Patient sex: F
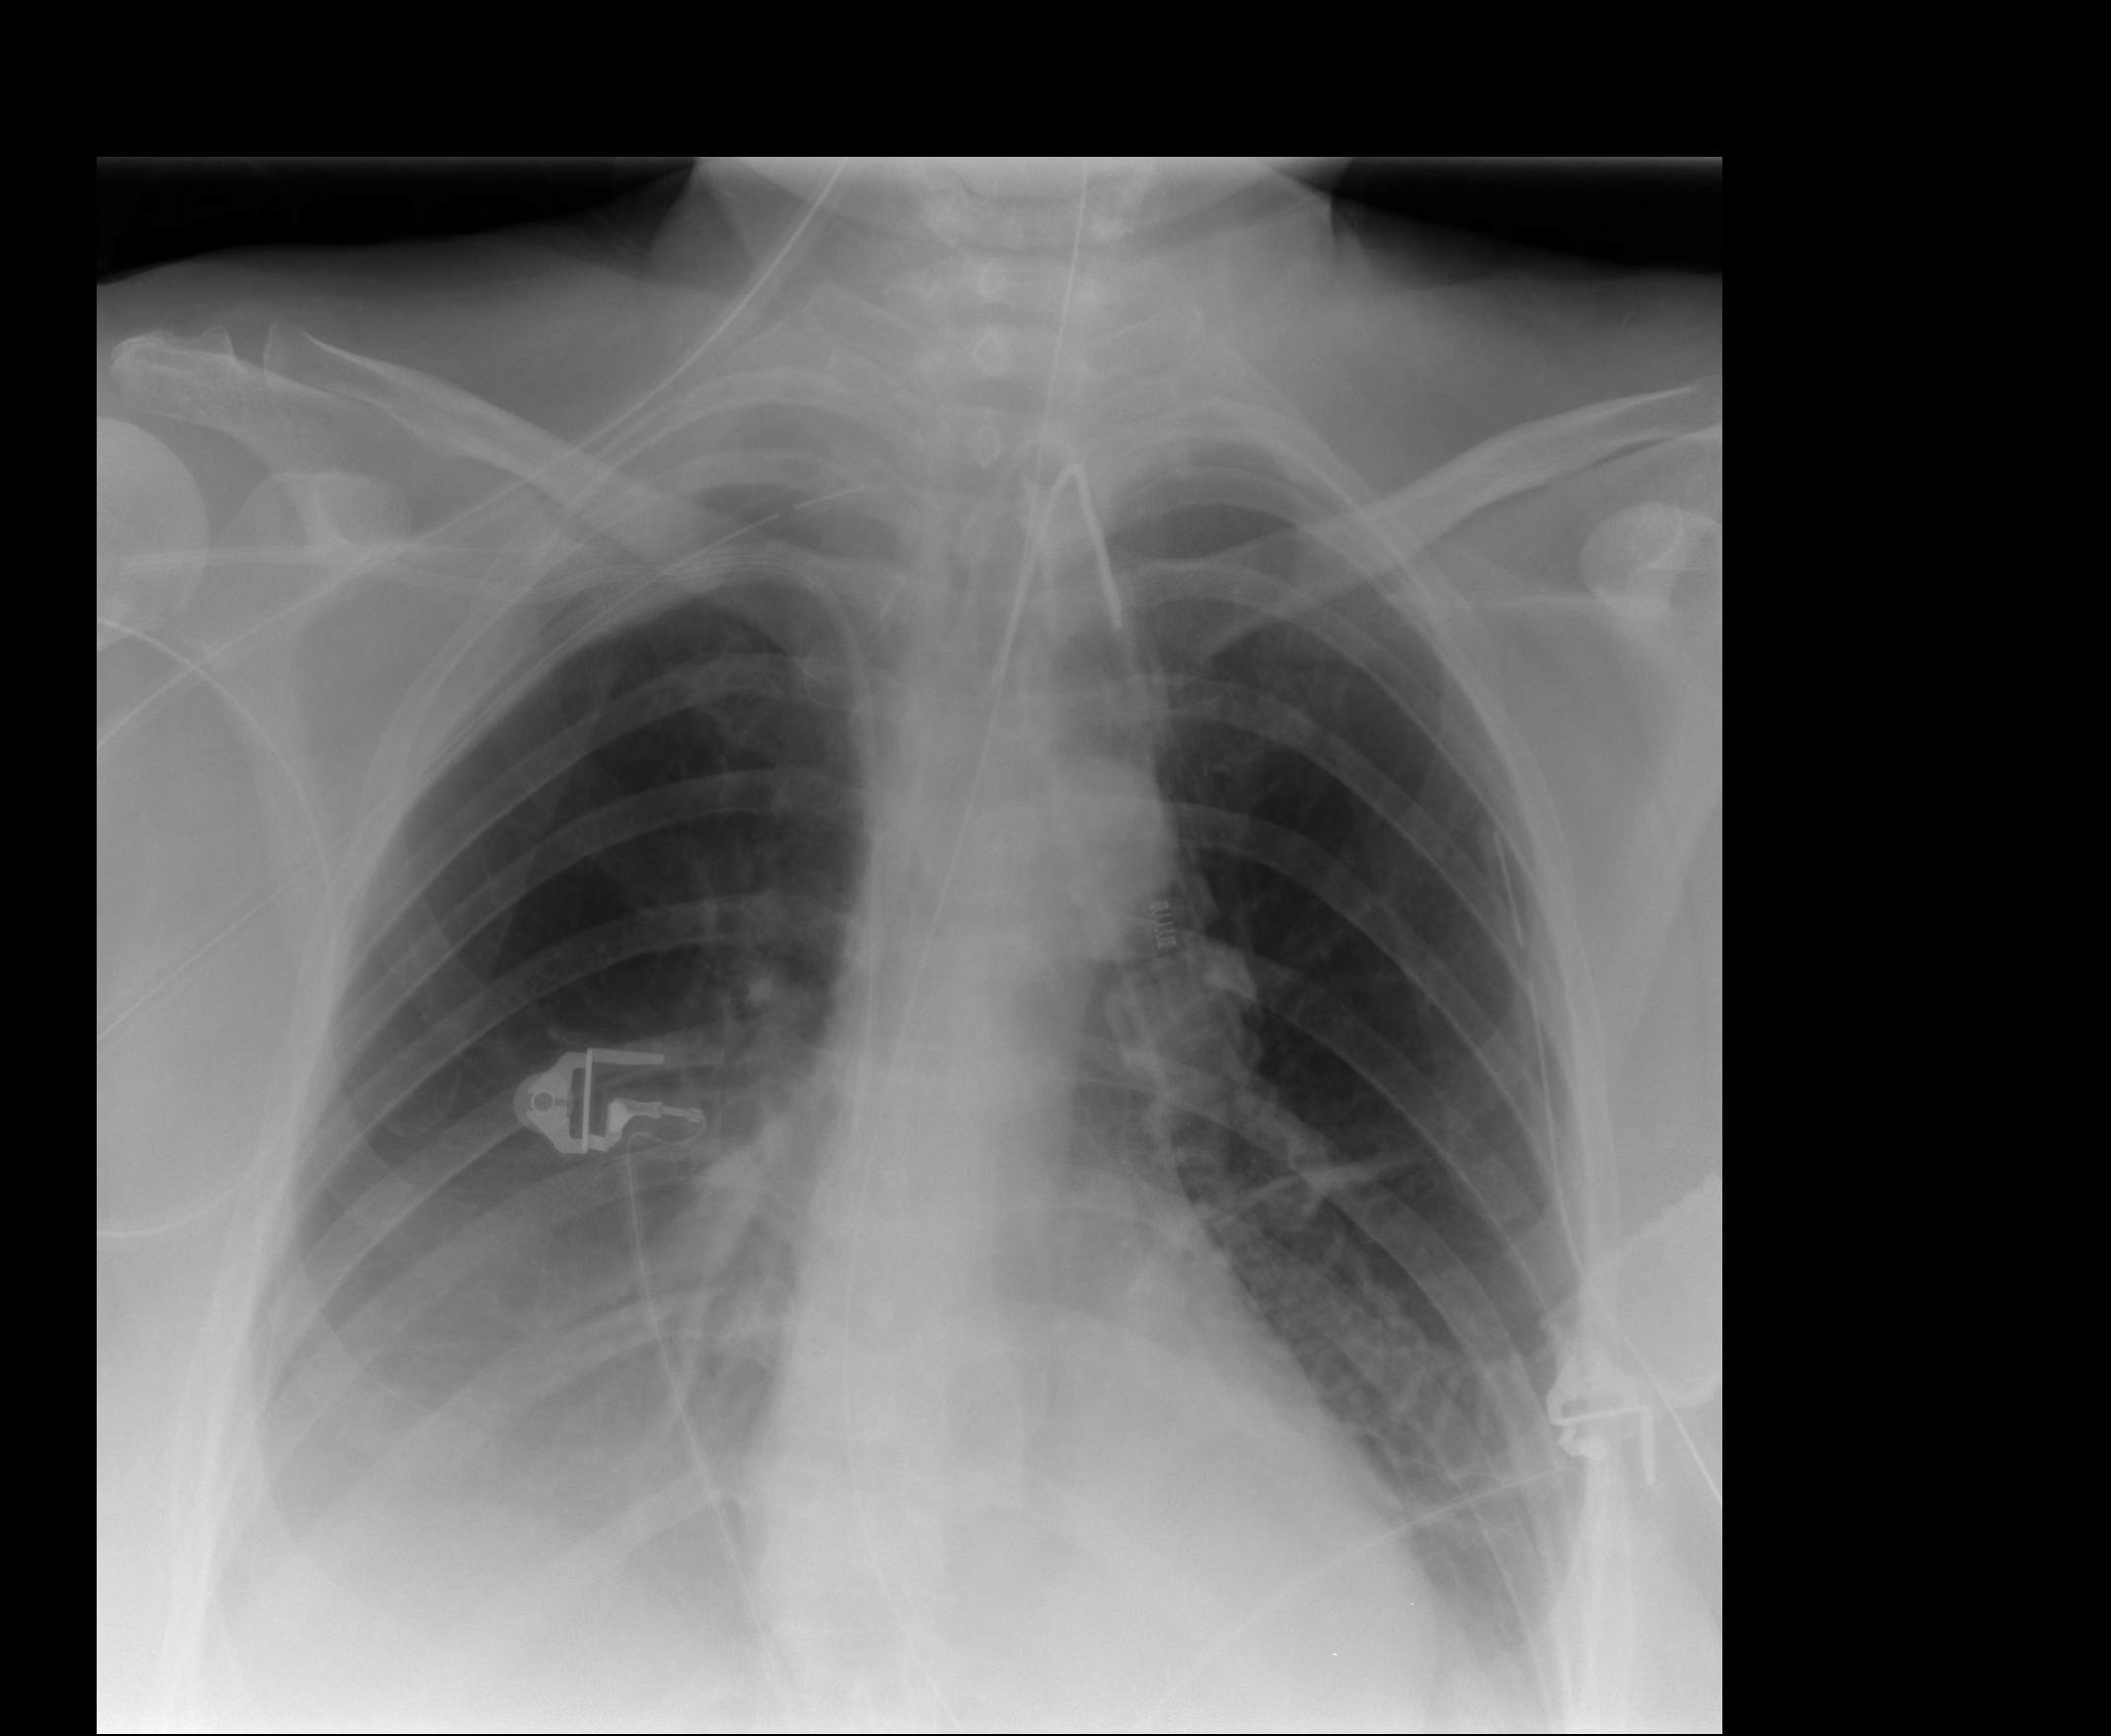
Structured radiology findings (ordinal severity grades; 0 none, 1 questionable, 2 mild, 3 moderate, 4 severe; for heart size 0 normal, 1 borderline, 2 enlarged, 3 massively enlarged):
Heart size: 0
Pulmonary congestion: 0
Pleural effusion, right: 2
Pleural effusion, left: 2
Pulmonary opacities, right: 0
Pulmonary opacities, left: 0
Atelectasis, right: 2
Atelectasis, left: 2